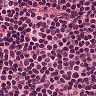
Metastatic tissue present: no